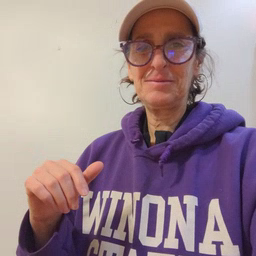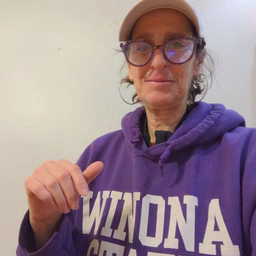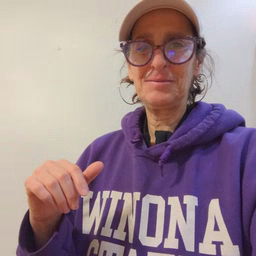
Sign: child